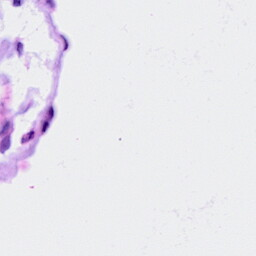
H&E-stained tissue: Ovarian